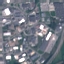
Label: Industrial